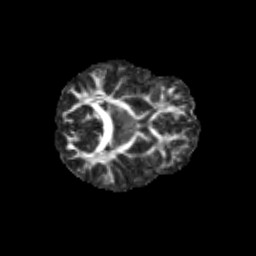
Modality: FA
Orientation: axial
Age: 13
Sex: female
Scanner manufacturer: siemens
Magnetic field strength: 3 T
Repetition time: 3.8 s
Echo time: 0.07 s